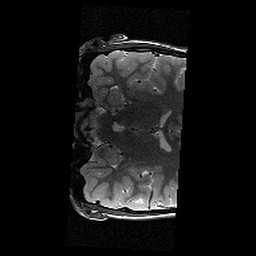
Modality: T2w
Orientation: coronal
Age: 11
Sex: male
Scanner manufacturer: siemens
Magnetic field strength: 3 T
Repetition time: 8.46 s
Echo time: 0.067 s